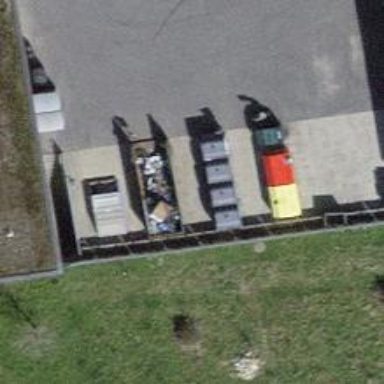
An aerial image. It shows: Recycling centre providing amenities for recycling.